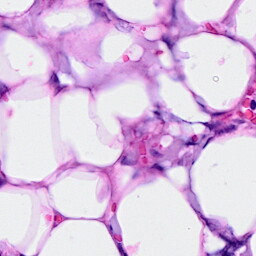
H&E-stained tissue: Breast